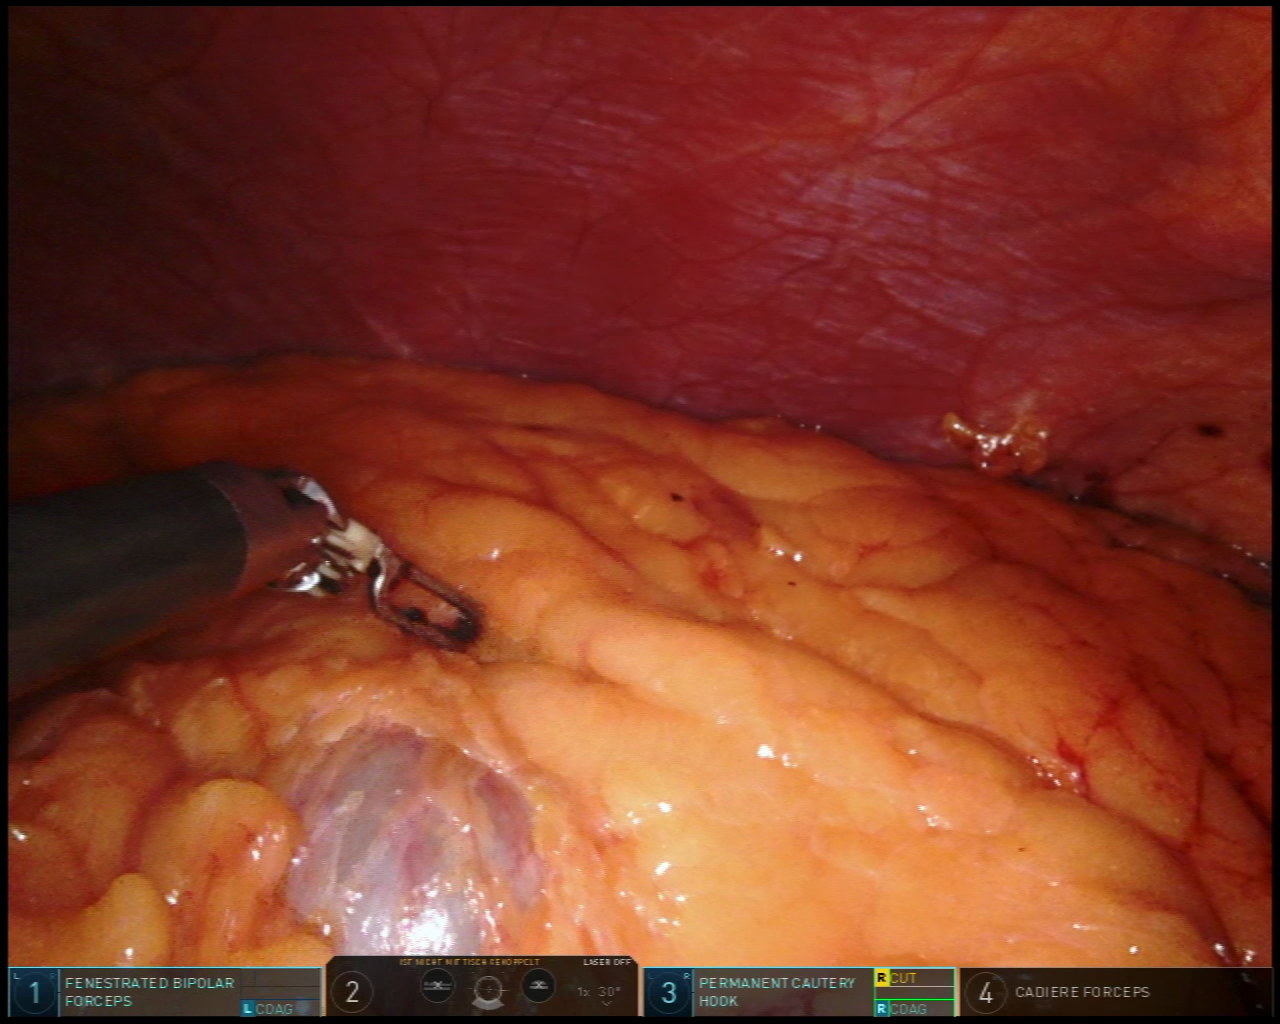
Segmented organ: abdominal_wall
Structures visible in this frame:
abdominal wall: yes
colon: yes
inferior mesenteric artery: no
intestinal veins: no
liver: no
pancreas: no
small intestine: no
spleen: no
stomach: no
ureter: no
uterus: no
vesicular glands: no